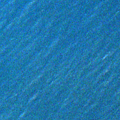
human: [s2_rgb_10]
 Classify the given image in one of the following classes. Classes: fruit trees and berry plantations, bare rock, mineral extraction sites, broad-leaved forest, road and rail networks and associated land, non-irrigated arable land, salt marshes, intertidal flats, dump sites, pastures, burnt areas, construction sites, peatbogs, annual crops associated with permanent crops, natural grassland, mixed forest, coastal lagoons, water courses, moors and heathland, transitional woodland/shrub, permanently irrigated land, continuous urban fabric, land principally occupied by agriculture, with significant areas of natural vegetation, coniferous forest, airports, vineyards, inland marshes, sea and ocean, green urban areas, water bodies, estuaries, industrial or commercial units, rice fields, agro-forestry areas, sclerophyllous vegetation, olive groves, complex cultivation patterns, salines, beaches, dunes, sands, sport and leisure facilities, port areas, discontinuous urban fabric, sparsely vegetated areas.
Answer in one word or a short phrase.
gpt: sea and ocean